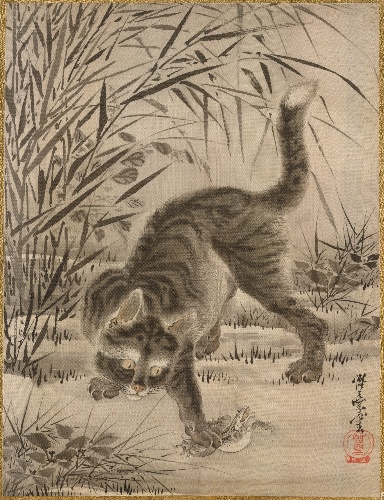
Artist: Kawanabe Kyōsai 河鍋暁斎
Artist bio: Japanese, 1831–1889
Date: ca. 1887
Object type: Album leaf
Classification: Paintings
Medium: Album leaf; ink and color on silk
Culture: Japan
Period: Meiji period (1868–1912)
Dimensions: 14 1/8 x 10 5/8 in. (35.9 x 27 cm)
Department: Asian Art
Credit line: Charles Stewart Smith Collection, Gift of Mrs. Charles Stewart Smith, Charles Stewart Smith Jr., and Howard Caswell Smith, in memory of Charles Stewart Smith, 1914
Accession year: 1914
Repository: Metropolitan Museum of Art, New York, NY
Tags: Cats|Frogs